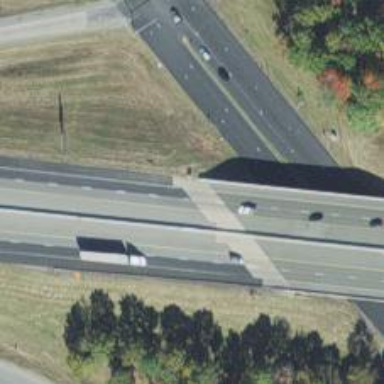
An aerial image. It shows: Beam bridge on motorway.